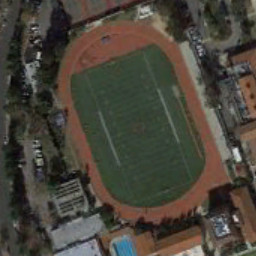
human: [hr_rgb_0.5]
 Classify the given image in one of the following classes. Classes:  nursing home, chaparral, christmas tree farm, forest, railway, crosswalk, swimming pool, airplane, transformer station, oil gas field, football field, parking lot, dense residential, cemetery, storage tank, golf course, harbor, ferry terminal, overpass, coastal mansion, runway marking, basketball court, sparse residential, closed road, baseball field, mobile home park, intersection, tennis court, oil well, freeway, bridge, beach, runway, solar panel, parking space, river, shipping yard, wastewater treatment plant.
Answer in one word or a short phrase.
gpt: football field